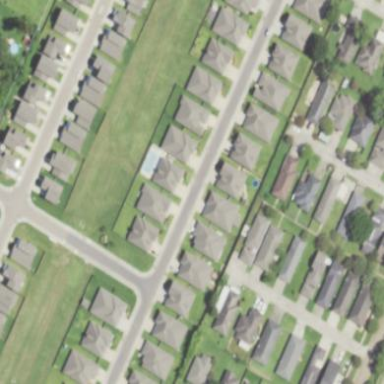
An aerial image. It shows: Residential area consisting of single-family homes.